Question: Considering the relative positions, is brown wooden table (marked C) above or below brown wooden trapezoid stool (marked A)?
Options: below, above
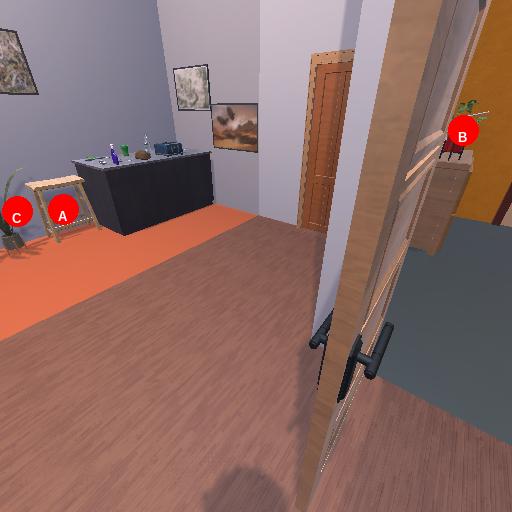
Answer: below